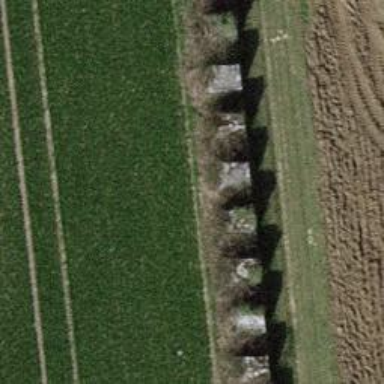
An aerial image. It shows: Block barrier.